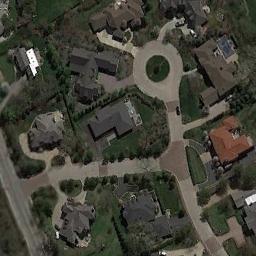
Label: residential